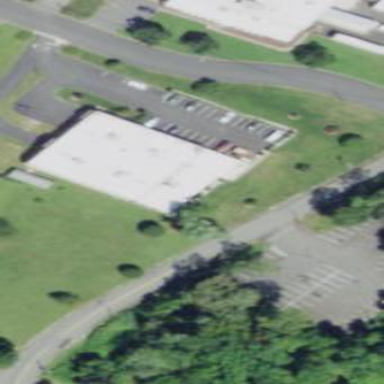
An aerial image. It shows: Industrial building.